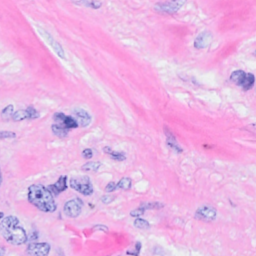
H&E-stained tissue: Breast